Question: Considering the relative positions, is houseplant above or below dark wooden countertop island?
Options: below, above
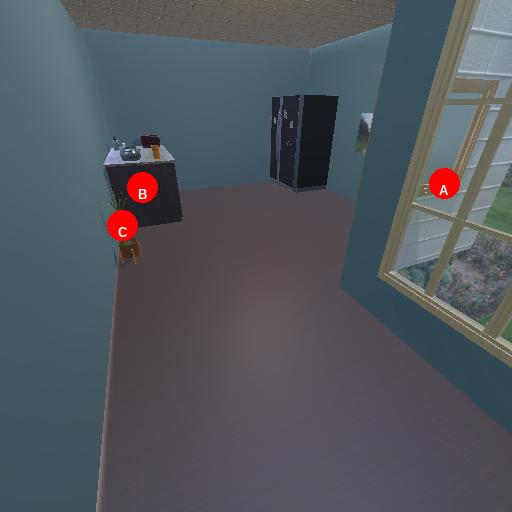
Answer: below